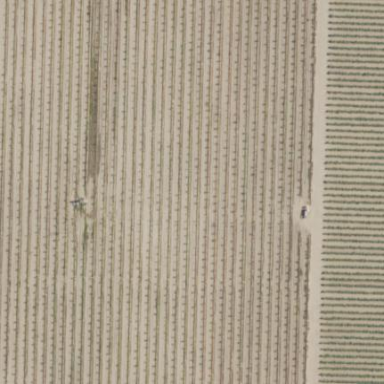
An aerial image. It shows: Beautiful vineyard in the countryside.